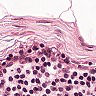
Metastatic tissue present: no